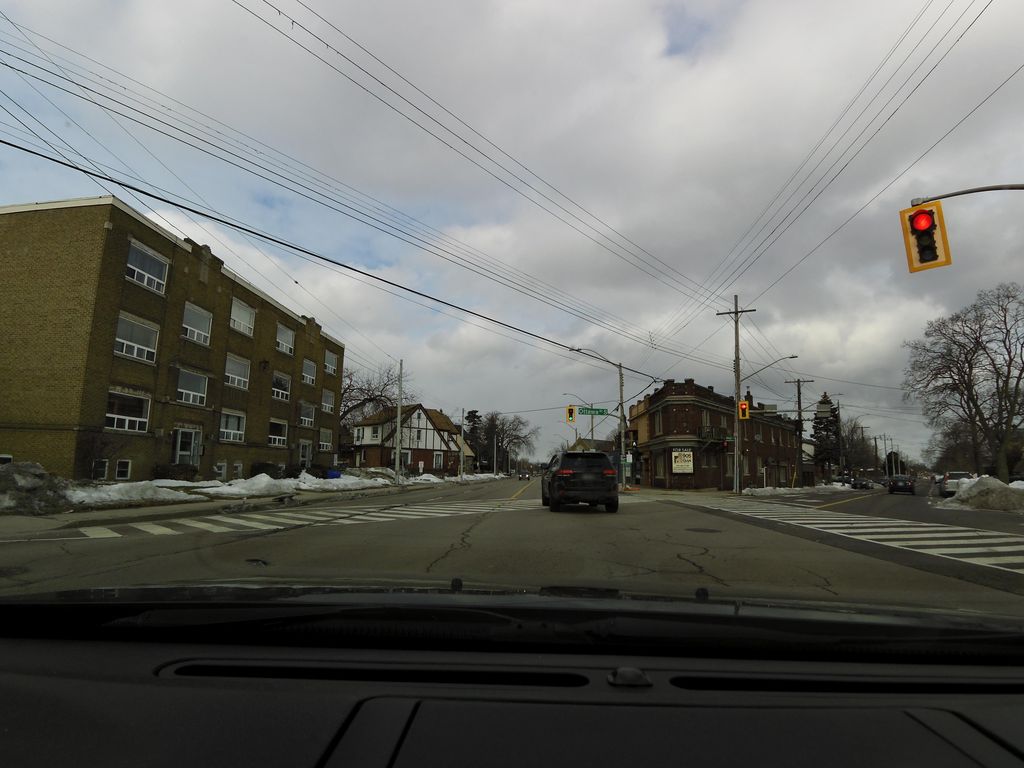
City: hamilton